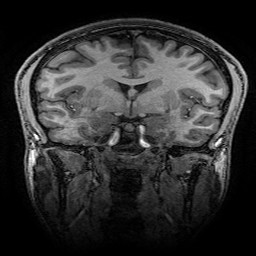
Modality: T1w
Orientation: sagittal
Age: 22
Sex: male
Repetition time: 0.0077 s
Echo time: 0.0034 s